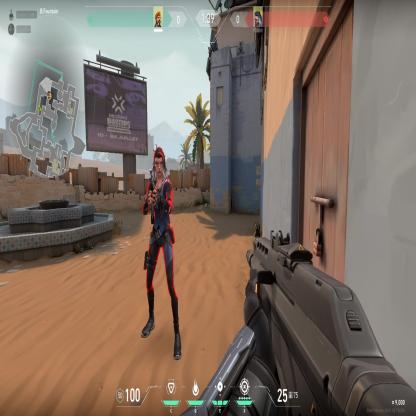
Label: enemy